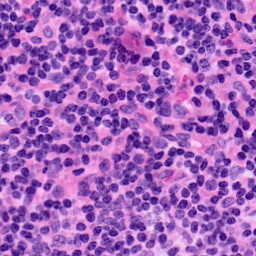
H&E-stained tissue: LymphNode